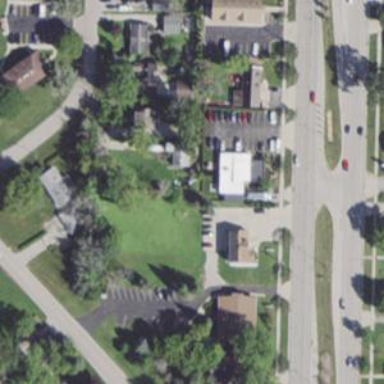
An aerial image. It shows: Veterinary facility.